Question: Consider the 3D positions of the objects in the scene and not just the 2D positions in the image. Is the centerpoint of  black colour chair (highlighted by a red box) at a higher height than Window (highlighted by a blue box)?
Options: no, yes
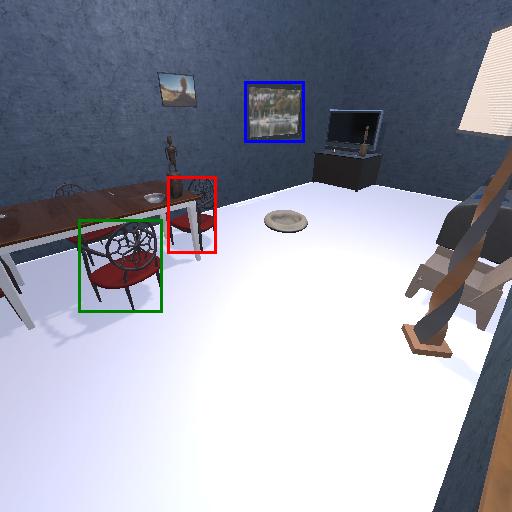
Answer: no